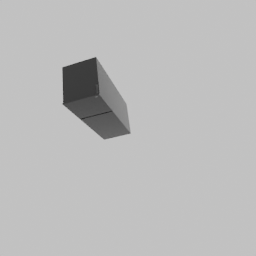
Label: appliances